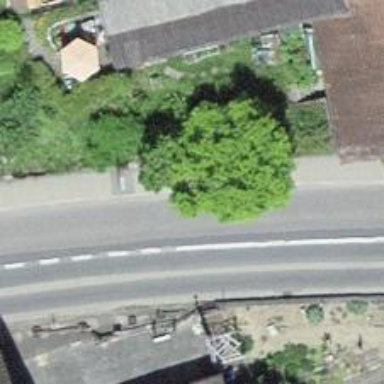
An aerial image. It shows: Bus stop with platform for public transport.